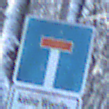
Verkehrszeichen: Sackgasse
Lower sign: HinweisGeaenderteVorfahrtVerkehrsfuehrungVerkehrsregelung3
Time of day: MorningAfternoon
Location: Outdoor (Nature)
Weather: Clear
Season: Winter
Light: Natural